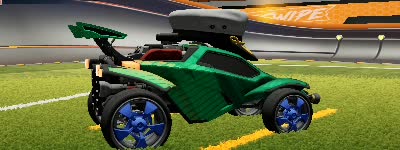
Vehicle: octane